Interaction volume radius: 5 \u00c5
Interaction volume height: 10 \u00c5
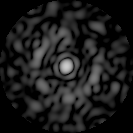
Disorder parameter: 0.7821